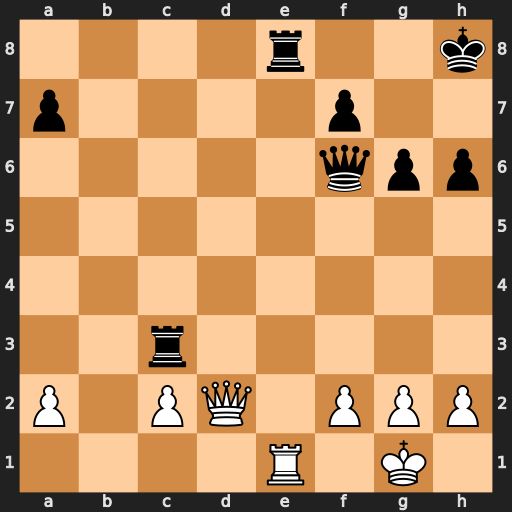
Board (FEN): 4r2k/p4p2/5qpp/8/8/2r5/P1PQ1PPP/4R1K1
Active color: w
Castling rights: -
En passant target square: -
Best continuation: Qxh6+ Kg8 Rxe8#